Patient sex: M
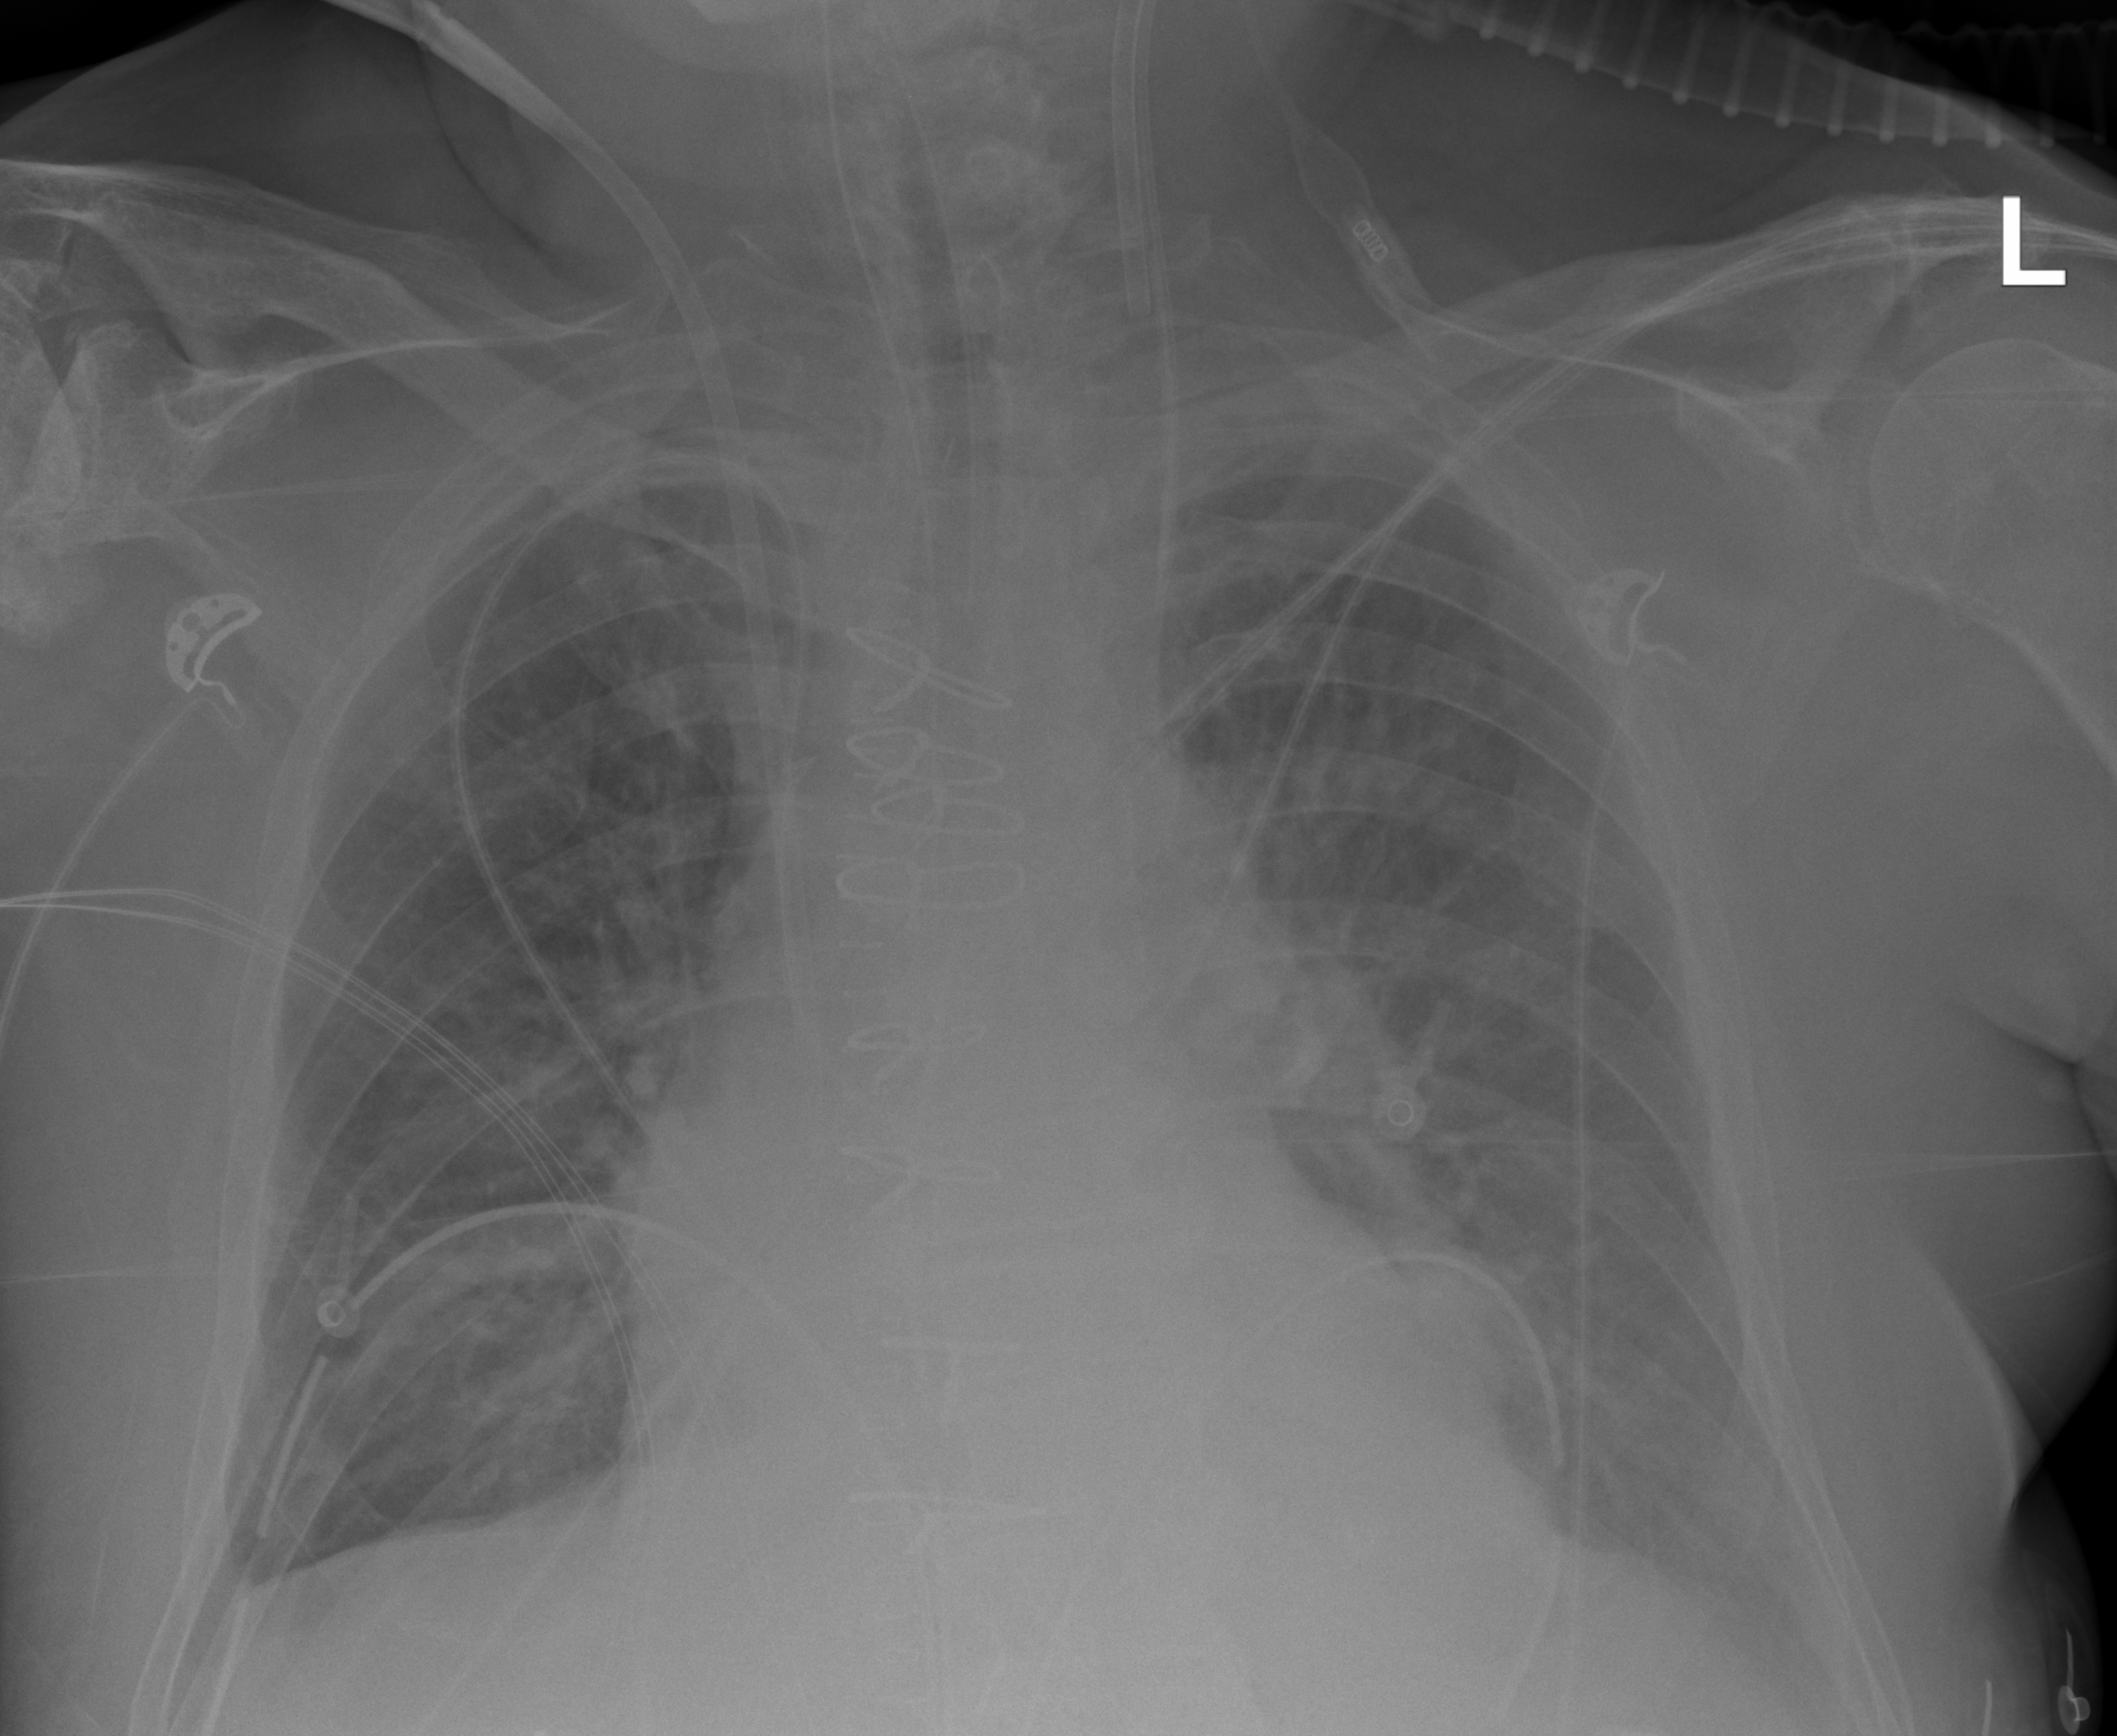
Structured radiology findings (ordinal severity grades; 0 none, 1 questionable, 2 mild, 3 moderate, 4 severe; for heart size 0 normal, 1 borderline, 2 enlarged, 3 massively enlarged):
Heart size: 2
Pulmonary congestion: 3
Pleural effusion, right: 0
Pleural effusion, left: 0
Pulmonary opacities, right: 0
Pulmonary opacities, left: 0
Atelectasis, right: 2
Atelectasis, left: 2